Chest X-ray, AP view. Patient: 62 years old, sex F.
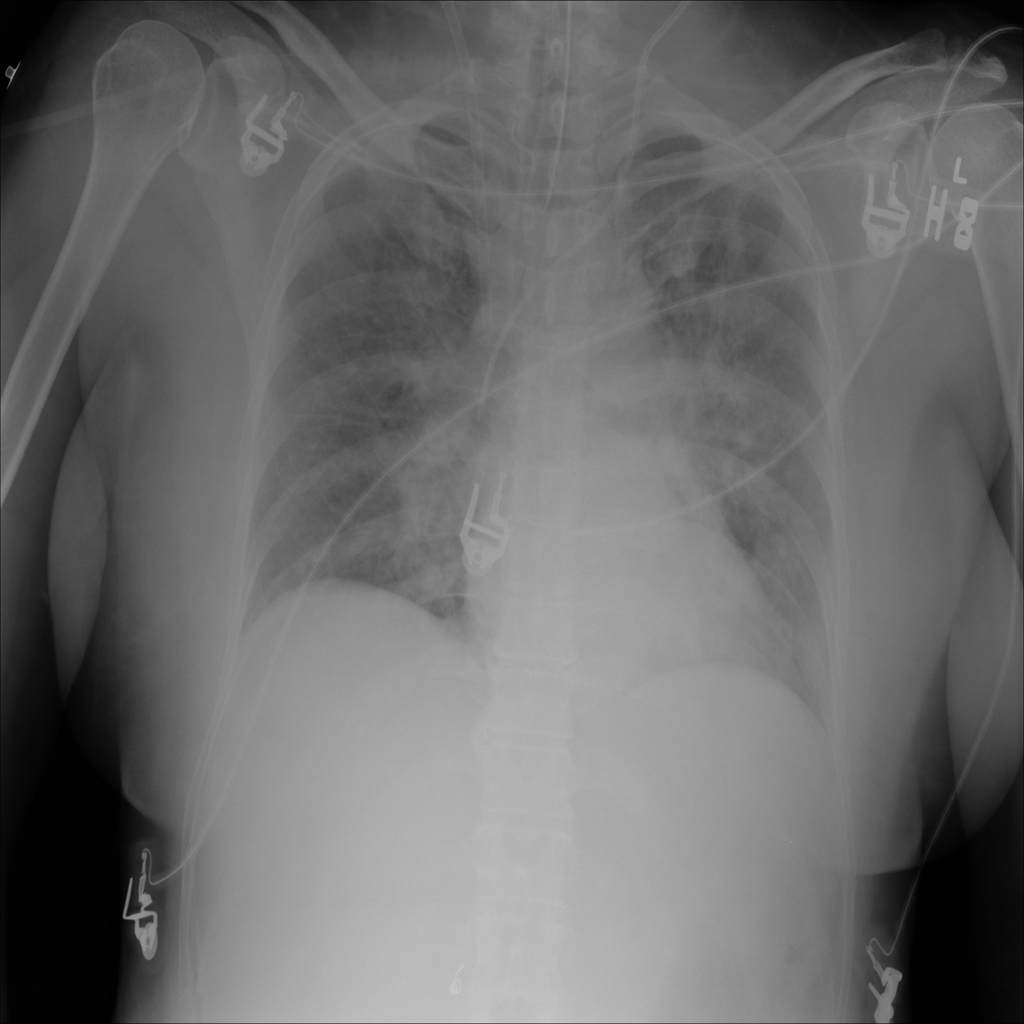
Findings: Edema